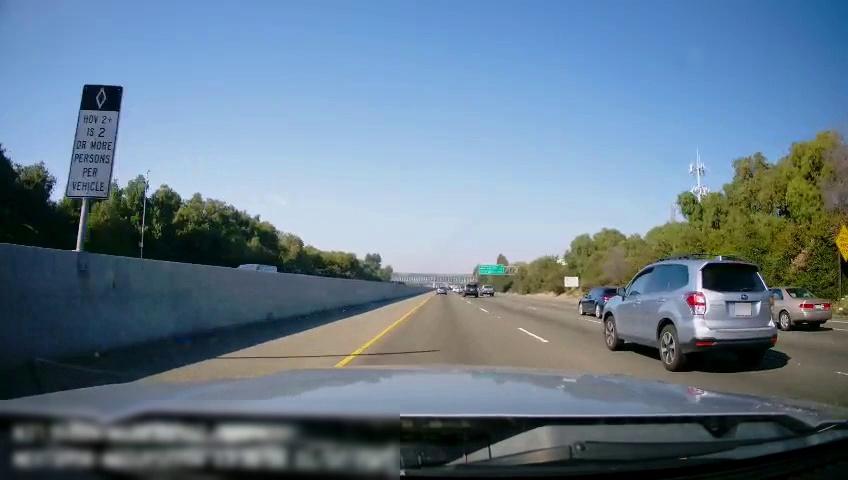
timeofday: Day
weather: Sunny
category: Drivable Space
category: Vehicles | SUV
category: Vehicles | SUV
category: Vehicles | Car
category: Vehicles | Car
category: Vehicles | Truck
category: Vehicles | Car
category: Lanes | Current Lane
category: Lanes | Current Lane
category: Lanes | Alternate Lane
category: Lanes | Alternate Lane
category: Lanes | Alternate Lane
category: Traffic | Signs
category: Traffic | Signs
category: Traffic | Signs